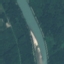
Label: River